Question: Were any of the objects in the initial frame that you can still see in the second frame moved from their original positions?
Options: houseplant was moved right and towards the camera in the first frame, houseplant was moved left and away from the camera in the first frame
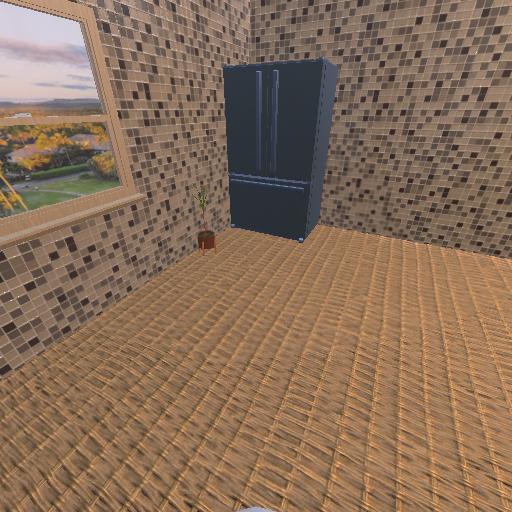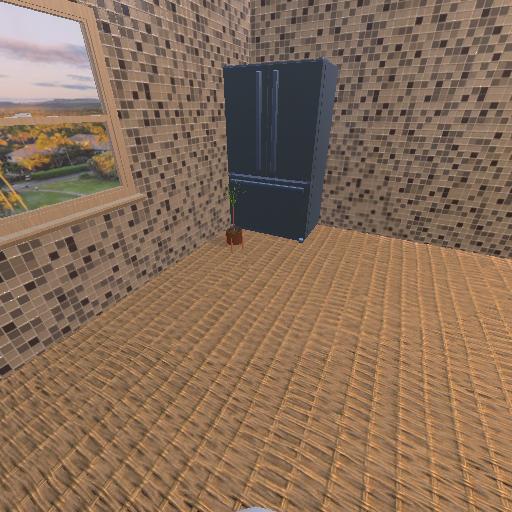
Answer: houseplant was moved right and towards the camera in the first frame